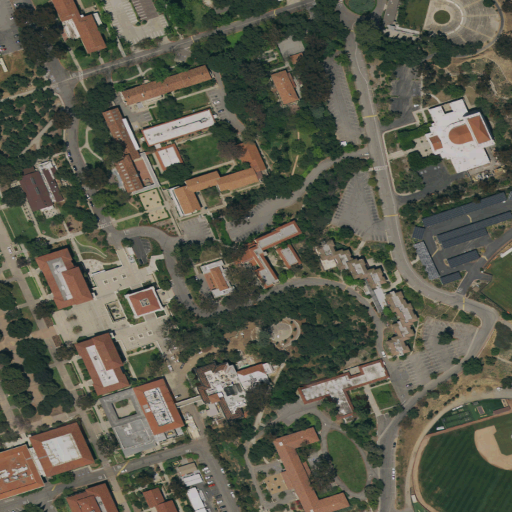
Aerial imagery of bench in California named Stearns Hall containing low intensity development, medium intensity development, open development, and high intensity development